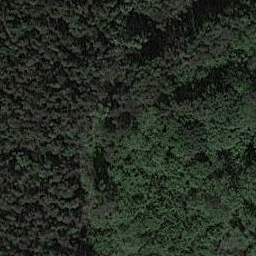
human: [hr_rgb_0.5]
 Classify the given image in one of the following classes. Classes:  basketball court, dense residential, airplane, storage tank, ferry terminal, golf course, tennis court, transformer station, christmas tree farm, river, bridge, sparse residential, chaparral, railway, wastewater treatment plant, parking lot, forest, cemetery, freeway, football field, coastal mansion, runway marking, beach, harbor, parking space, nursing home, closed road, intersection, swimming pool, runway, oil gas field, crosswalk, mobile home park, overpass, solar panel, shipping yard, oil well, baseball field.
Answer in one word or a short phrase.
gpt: forest